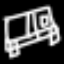
Label: bed